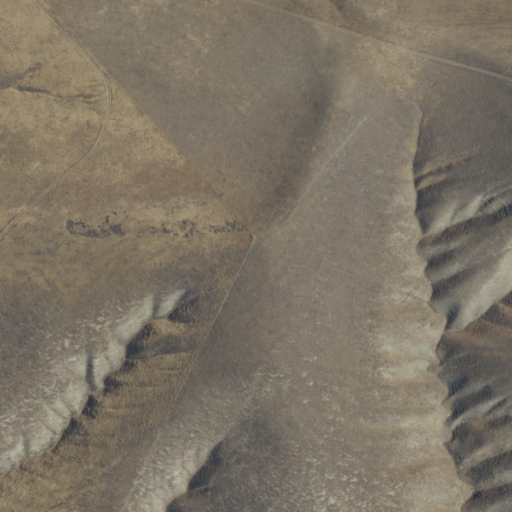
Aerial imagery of mountains in California named Tejon Hills containing grassland and open development